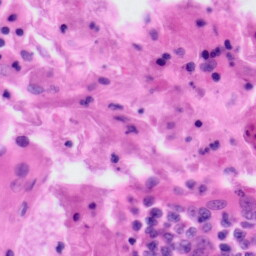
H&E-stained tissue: Tonsil